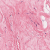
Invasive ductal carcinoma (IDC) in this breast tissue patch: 0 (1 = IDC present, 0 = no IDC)